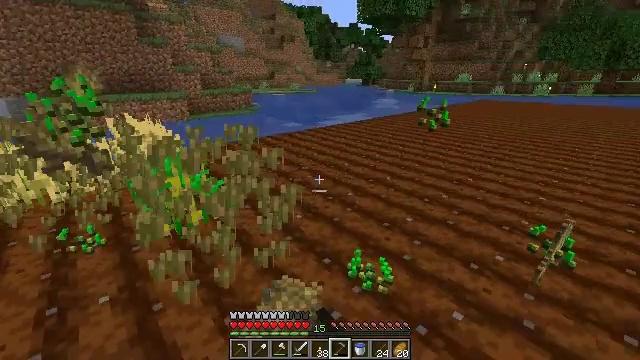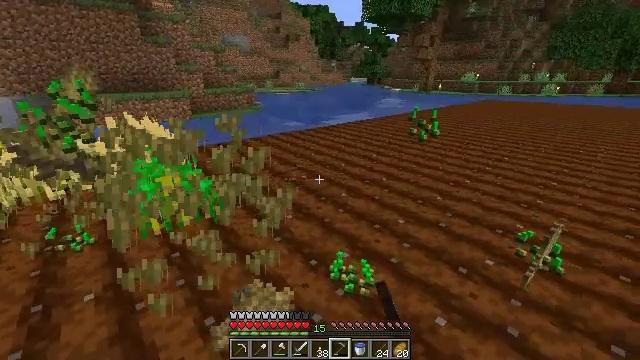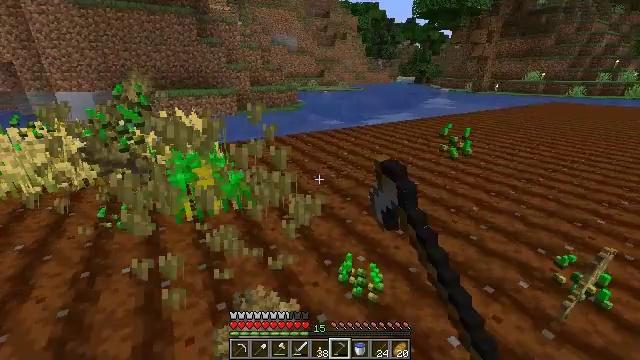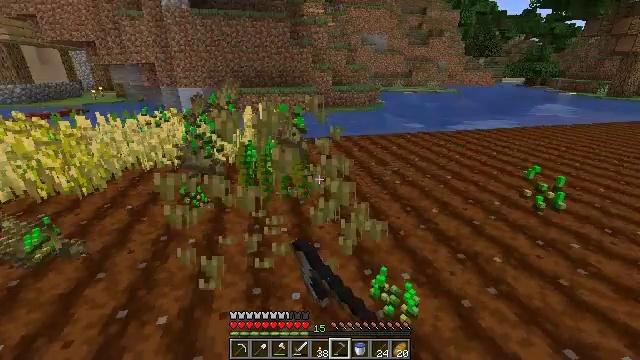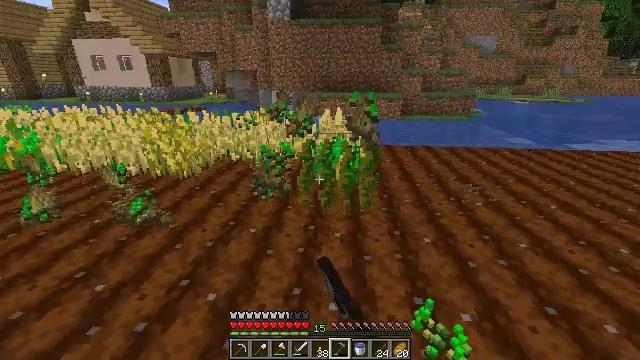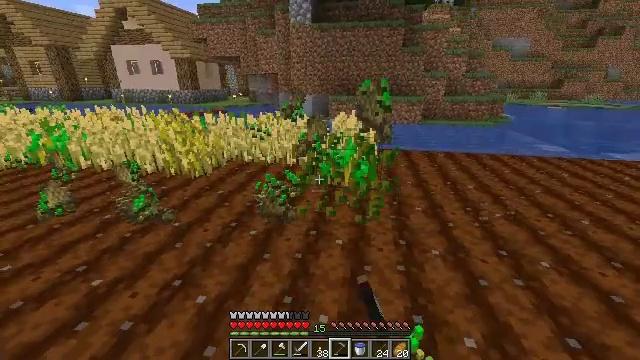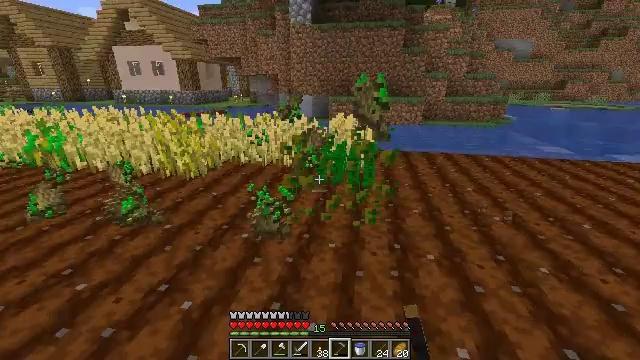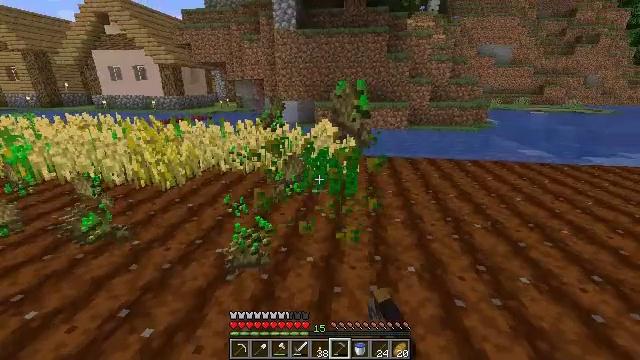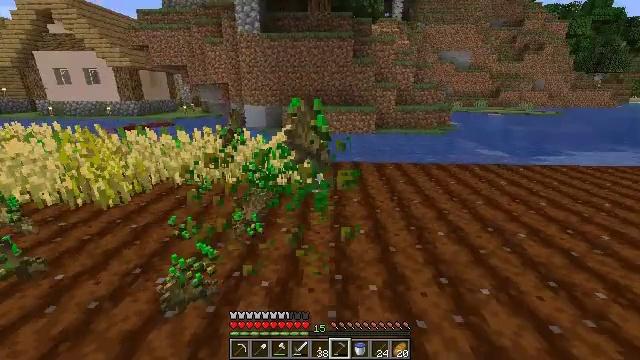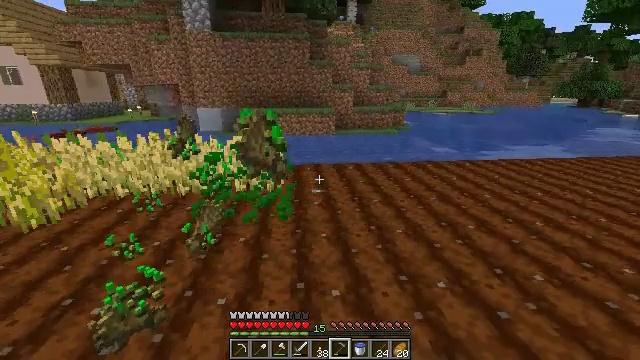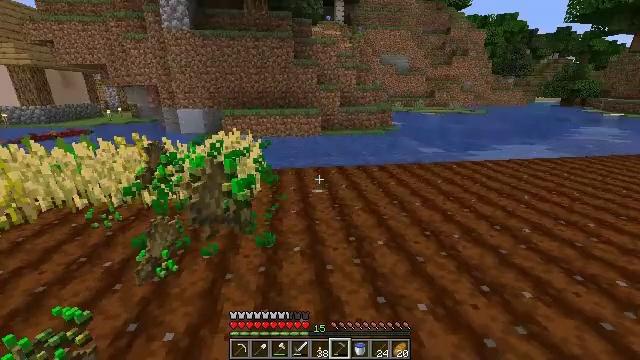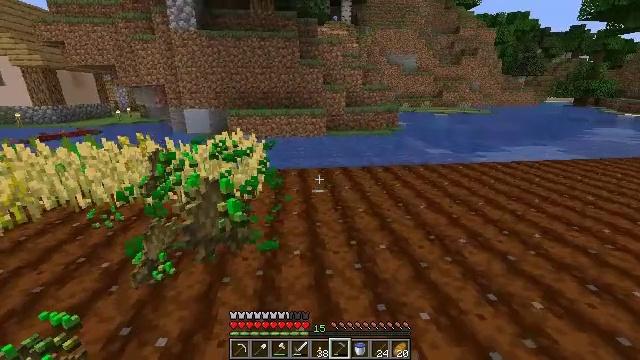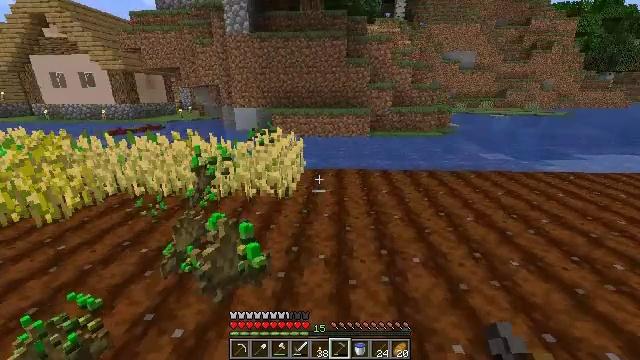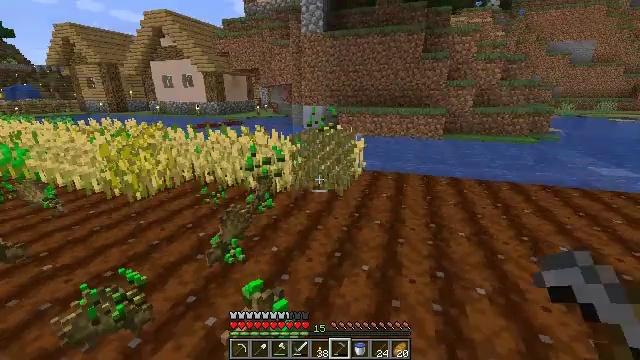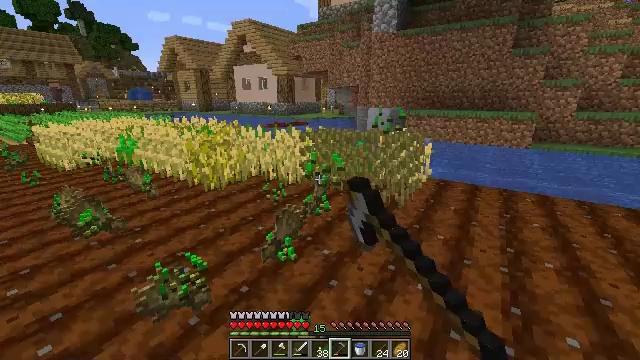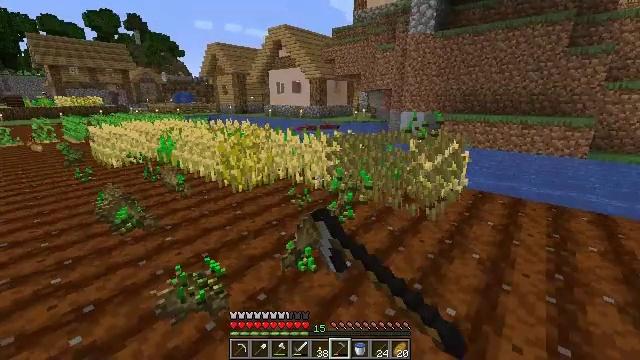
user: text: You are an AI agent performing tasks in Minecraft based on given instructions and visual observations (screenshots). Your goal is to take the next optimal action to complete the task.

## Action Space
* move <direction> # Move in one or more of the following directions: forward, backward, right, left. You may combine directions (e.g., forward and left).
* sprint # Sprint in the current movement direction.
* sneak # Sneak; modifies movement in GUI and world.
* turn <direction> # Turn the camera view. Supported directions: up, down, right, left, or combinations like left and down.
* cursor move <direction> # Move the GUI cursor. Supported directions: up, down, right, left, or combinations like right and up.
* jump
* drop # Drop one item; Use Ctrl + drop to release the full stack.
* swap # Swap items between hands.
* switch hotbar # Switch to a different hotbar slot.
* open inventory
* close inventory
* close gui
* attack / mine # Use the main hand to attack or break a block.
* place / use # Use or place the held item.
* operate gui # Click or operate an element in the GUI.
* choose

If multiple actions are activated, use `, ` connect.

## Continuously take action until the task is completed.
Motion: motion action
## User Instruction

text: Break the mature wheat plants.
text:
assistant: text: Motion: move right, turn left, attack / mine
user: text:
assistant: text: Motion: move forward and move right, turn left, attack / mine
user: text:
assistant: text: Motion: move forward and move right, turn left, attack / mine
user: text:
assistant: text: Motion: move forward and move right, turn left, attack / mine
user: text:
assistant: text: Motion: move forward and move right, turn left, attack / mine
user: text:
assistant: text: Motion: move forward and move right, attack / mine
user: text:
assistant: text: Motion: move forward and move right, turn right and up, attack / mine
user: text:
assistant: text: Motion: move forward and move right, turn right, attack / mine
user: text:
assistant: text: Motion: move forward and move right, turn right, attack / mine
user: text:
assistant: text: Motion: move forward and move right, turn right, attack / mine
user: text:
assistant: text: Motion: move forward and move right, turn left, attack / mine
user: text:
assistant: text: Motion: move forward and move right, turn left, attack / mine
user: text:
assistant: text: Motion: move forward, turn left, attack / mine
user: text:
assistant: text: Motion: move forward, turn left, attack / mine
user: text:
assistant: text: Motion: move forward and move right, turn left, attack / mine
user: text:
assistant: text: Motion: move forward and move right, turn left, attack / mine
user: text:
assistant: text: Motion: move forward and move right, turn left, attack / mine
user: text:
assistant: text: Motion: move forward and move right, turn left, attack / mine
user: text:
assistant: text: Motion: move forward and move right, turn left, attack / mine
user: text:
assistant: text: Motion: move forward and move right, turn left, attack / mine
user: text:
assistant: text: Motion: move forward and move right, turn left, attack / mine
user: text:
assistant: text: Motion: move forward and move right, turn left, attack / mine
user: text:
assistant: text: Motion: move right, turn right and down
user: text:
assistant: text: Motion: move right, turn right and down
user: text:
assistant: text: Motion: move right, turn right
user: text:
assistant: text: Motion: move back and move right
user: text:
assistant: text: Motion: move back and move right, turn down
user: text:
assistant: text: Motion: move back and move right, turn down
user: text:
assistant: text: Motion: move back and move right, turn down
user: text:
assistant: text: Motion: move back and move right, turn right and down